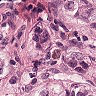
Metastatic tissue present: yes